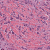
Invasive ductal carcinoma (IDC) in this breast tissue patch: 1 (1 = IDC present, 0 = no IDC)